Aerial crown-view tile of a tropical tree (Barro Colorado Island, Panama), acquired 20250124:
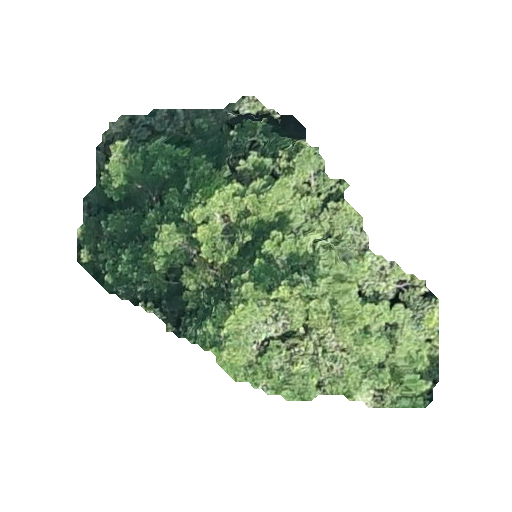
Species: Terminalia amazonia
GBIF accepted scientific name: Terminalia amazonica
Crown area: 108.28 m²